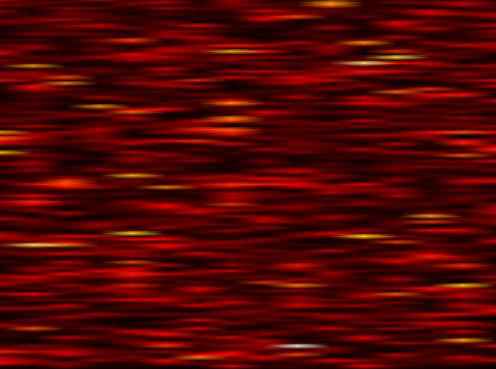
Label: UFMC